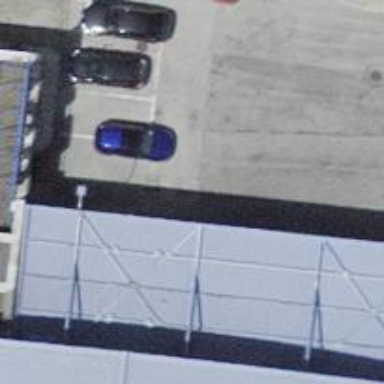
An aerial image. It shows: View of roof of building.